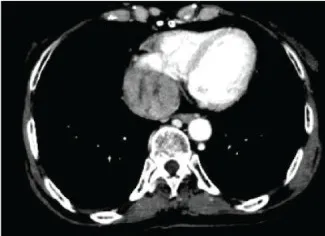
The tumor thrombus in the left renal vein. CT, computed tomography.
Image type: radiology (ct)